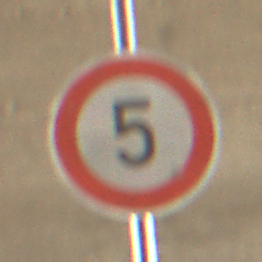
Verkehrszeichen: Geschwindigkeit5
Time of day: Midday
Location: Roofed (Tunnel)
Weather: NotSpecified
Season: NotSpecified
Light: Natural